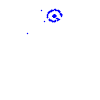
Particle: proton